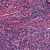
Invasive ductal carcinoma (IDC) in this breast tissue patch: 1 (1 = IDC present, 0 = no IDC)